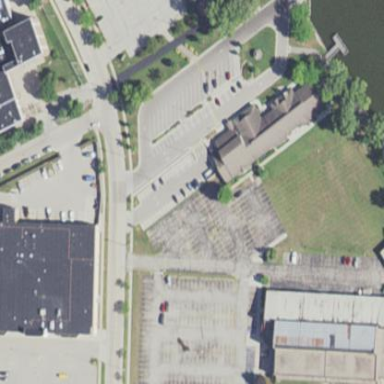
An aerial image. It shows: Parking area with surface.